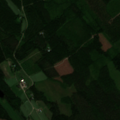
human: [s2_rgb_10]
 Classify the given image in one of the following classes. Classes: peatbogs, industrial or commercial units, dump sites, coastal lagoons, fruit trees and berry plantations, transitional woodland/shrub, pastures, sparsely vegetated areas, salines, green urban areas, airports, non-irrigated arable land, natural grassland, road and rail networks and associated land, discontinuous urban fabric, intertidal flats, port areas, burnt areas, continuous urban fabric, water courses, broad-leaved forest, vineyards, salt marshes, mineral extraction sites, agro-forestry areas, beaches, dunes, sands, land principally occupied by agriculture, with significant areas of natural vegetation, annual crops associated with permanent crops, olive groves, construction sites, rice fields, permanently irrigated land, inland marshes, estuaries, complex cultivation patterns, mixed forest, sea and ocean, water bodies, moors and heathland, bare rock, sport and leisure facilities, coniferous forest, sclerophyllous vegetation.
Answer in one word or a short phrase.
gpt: land principally occupied by agriculture, with significant areas of natural vegetation, coniferous forest, mixed forest